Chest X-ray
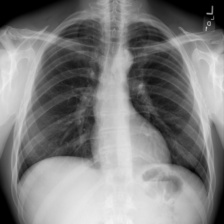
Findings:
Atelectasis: negative
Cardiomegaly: negative
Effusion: negative
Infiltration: negative
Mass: negative
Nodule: negative
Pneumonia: negative
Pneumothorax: negative
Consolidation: negative
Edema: negative
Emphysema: negative
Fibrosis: negative
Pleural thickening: negative
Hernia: negative